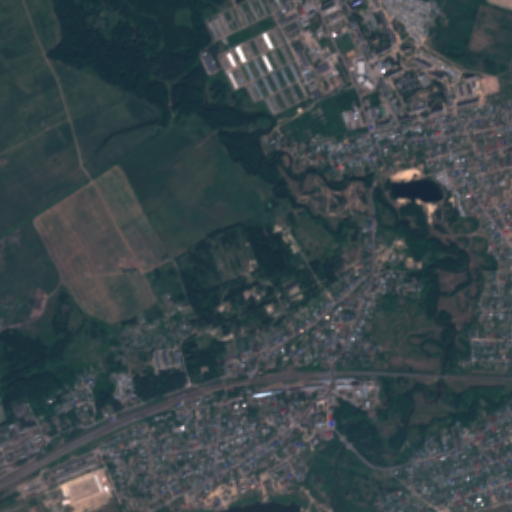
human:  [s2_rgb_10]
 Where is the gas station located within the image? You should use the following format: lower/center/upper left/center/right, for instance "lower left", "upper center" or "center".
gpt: The gas station is located in the upper center of the image.
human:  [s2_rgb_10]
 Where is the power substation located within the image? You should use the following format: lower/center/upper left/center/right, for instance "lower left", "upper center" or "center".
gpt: The power substation is located in the lower right of the image.
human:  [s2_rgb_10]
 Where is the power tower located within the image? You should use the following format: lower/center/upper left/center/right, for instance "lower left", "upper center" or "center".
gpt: The power tower is located in the lower of the image.
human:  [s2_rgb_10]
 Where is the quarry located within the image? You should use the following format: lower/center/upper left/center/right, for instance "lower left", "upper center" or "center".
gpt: There is no quarry in the image.